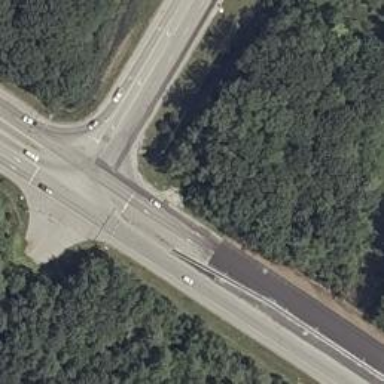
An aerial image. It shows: Asphalt road designated as trunk highway.